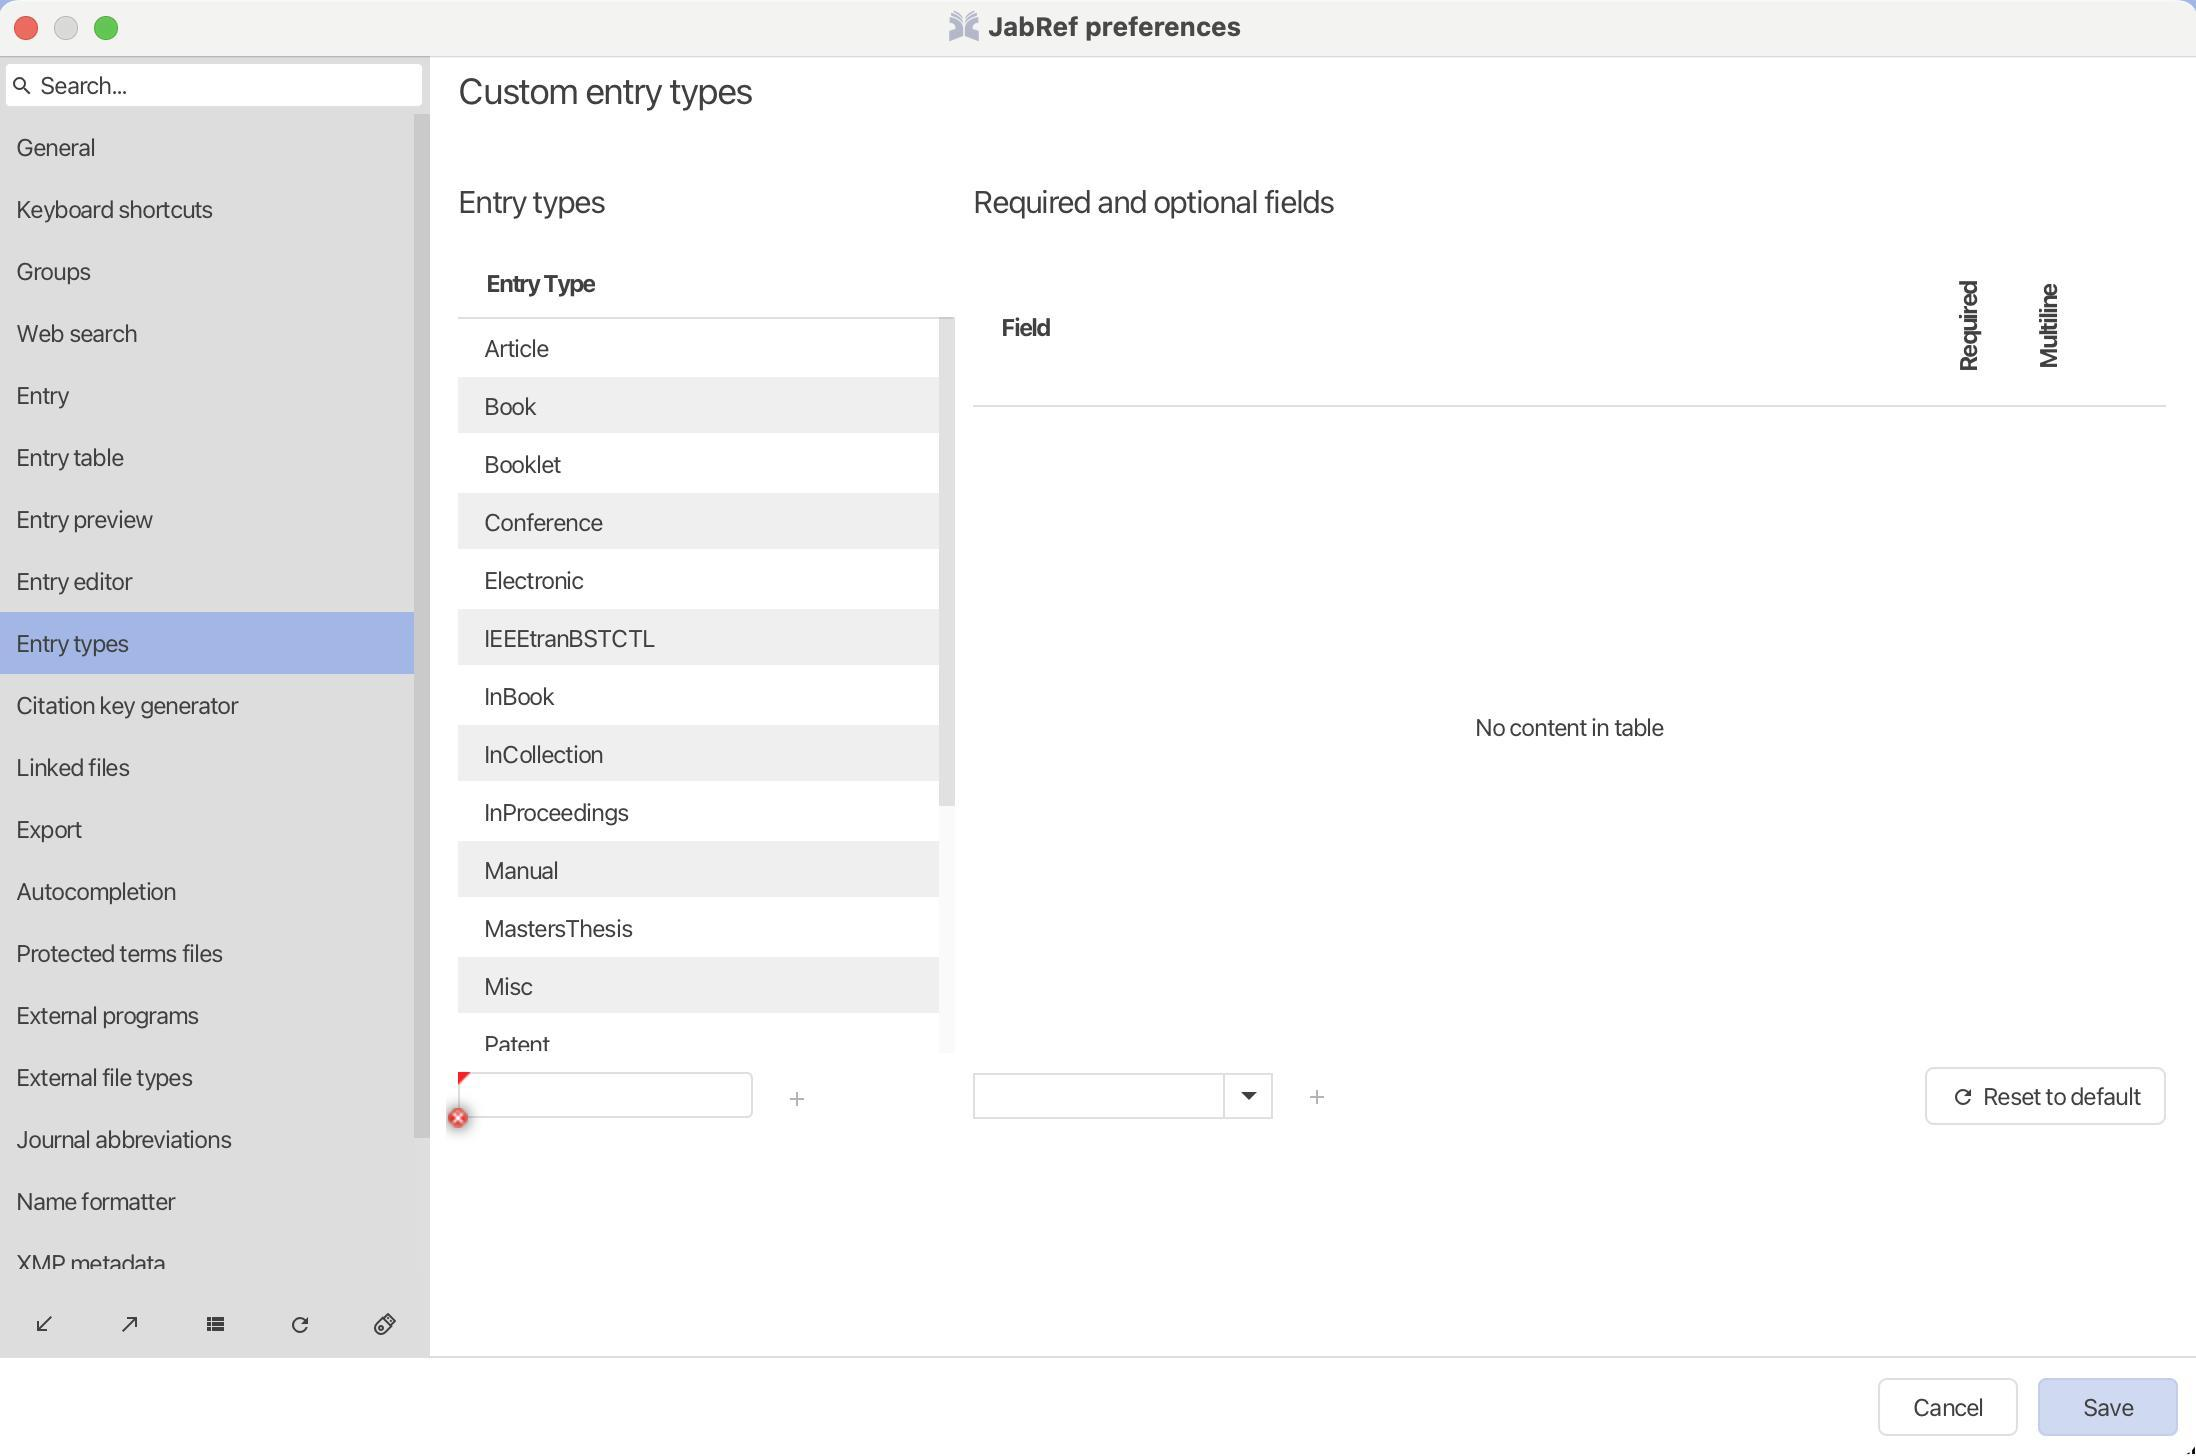
Accessibility tree:
{"name": "JabRef_preferences", "role": "AXWindow", "description": null, "role_description": "звичайне вікно", "value": null, "position": "314.00;193.00", "size": "1100;728", "children": [{"name": null, "role": "No role", "description": null, "role_description": "dialog", "value": null, "position": "0.00;28.00", "size": "1100;700", "children": [{"name": null, "role": "AXButton", "description": "Cancel", "role_description": "кнопка", "value": null, "position": "940.00;689.00", "size": "70;29", "children": []}, {"name": null, "role": "AXButton", "description": "Save", "role_description": "кнопка", "value": null, "position": "1020.00;689.00", "size": "70;29", "children": []}, {"name": null, "role": "AXTextField", "description": null, "role_description": "текстове поле", "value": "Search...", "position": "3.00;31.00", "size": "210;23", "children": [{"name": null, "role": "AXStaticText", "description": null, "role_description": "текст", "value": "Search...", "position": "21.00;35.00", "size": "43;15", "children": []}, {"name": null, "role": "AXStaticText", "description": null, "role_description": "текст", "value": "", "position": "21.00;35.00", "size": "0;15", "children": []}, {"name": null, "role": "AXStaticText", "description": null, "role_description": "текст", "value": null, "position": "6.00;35.50", "size": "12;14", "children": []}]}, {"name": null, "role": "AXTable", "description": null, "role_description": "list", "value": null, "position": "0.00;57.00", "size": "216;580", "children": [{"name": "General", "role": "AXRow", "description": null, "role_description": "рядок таблиці", "value": null, "position": "1.00;58.00", "size": "207;31", "children": [{"name": null, "role": "AXStaticText", "description": null, "role_description": "текст", "value": "General", "position": "9.00;66.00", "size": "39;15", "children": []}]}, {"name": "Keyboard_shortcuts", "role": "AXRow", "description": null, "role_description": "рядок таблиці", "value": null, "position": "1.00;89.00", "size": "207;31", "children": [{"name": null, "role": "AXStaticText", "description": null, "role_description": "текст", "value": "Keyboard shortcuts", "position": "9.00;97.00", "size": "98;15", "children": []}]}, {"name": "Groups", "role": "AXRow", "description": null, "role_description": "рядок таблиці", "value": null, "position": "1.00;120.00", "size": "207;31", "children": [{"name": null, "role": "AXStaticText", "description": null, "role_description": "текст", "value": "Groups", "position": "9.00;128.00", "size": "37;15", "children": []}]}, {"name": "Web_search", "role": "AXRow", "description": null, "role_description": "рядок таблиці", "value": null, "position": "1.00;151.00", "size": "207;31", "children": [{"name": null, "role": "AXStaticText", "description": null, "role_description": "текст", "value": "Web search", "position": "9.00;159.00", "size": "60;15", "children": []}]}, {"name": "Entry", "role": "AXRow", "description": null, "role_description": "рядок таблиці", "value": null, "position": "1.00;182.00", "size": "207;31", "children": [{"name": null, "role": "AXStaticText", "description": null, "role_description": "текст", "value": "Entry", "position": "9.00;190.00", "size": "26;15", "children": []}]}, {"name": "Entry_table", "role": "AXRow", "description": null, "role_description": "рядок таблиці", "value": null, "position": "1.00;213.00", "size": "207;31", "children": [{"name": null, "role": "AXStaticText", "description": null, "role_description": "текст", "value": "Entry table", "position": "9.00;221.00", "size": "53;15", "children": []}]}, {"name": "Entry_preview", "role": "AXRow", "description": null, "role_description": "рядок таблиці", "value": null, "position": "1.00;244.00", "size": "207;31", "children": [{"name": null, "role": "AXStaticText", "description": null, "role_description": "текст", "value": "Entry preview", "position": "9.00;252.00", "size": "68;15", "children": []}]}, {"name": "Entry_editor", "role": "AXRow", "description": null, "role_description": "рядок таблиці", "value": null, "position": "1.00;275.00", "size": "207;31", "children": [{"name": null, "role": "AXStaticText", "description": null, "role_description": "текст", "value": "Entry editor", "position": "9.00;283.00", "size": "58;15", "children": []}]}, {"name": "Entry_types", "role": "AXRow", "description": null, "role_description": "рядок таблиці", "value": null, "position": "1.00;306.00", "size": "207;31", "children": [{"name": null, "role": "AXStaticText", "description": null, "role_description": "текст", "value": "Entry types", "position": "9.00;314.00", "size": "56;15", "children": []}]}, {"name": "Citation_key_generator", "role": "AXRow", "description": null, "role_description": "рядок таблиці", "value": null, "position": "1.00;337.00", "size": "207;31", "children": [{"name": null, "role": "AXStaticText", "description": null, "role_description": "текст", "value": "Citation key generator", "position": "9.00;345.00", "size": "110;15", "children": []}]}, {"name": "Linked_files", "role": "AXRow", "description": null, "role_description": "рядок таблиці", "value": null, "position": "1.00;368.00", "size": "207;31", "children": [{"name": null, "role": "AXStaticText", "description": null, "role_description": "текст", "value": "Linked files", "position": "9.00;376.00", "size": "56;15", "children": []}]}, {"name": "Export", "role": "AXRow", "description": null, "role_description": "рядок таблиці", "value": null, "position": "1.00;399.00", "size": "207;31", "children": [{"name": null, "role": "AXStaticText", "description": null, "role_description": "текст", "value": "Export", "position": "9.00;407.00", "size": "33;15", "children": []}]}, {"name": "Autocompletion", "role": "AXRow", "description": null, "role_description": "рядок таблиці", "value": null, "position": "1.00;430.00", "size": "207;31", "children": [{"name": null, "role": "AXStaticText", "description": null, "role_description": "текст", "value": "Autocompletion", "position": "9.00;438.00", "size": "80;15", "children": []}]}, {"name": "Protected_terms_files", "role": "AXRow", "description": null, "role_description": "рядок таблиці", "value": null, "position": "1.00;461.00", "size": "207;31", "children": [{"name": null, "role": "AXStaticText", "description": null, "role_description": "текст", "value": "Protected terms files", "position": "9.00;469.00", "size": "103;15", "children": []}]}, {"name": "External_programs", "role": "AXRow", "description": null, "role_description": "рядок таблиці", "value": null, "position": "1.00;492.00", "size": "207;31", "children": [{"name": null, "role": "AXStaticText", "description": null, "role_description": "текст", "value": "External programs", "position": "9.00;500.00", "size": "91;15", "children": []}]}, {"name": "External_file_types", "role": "AXRow", "description": null, "role_description": "рядок таблиці", "value": null, "position": "1.00;523.00", "size": "207;31", "children": [{"name": null, "role": "AXStaticText", "description": null, "role_description": "текст", "value": "External file types", "position": "9.00;531.00", "size": "88;15", "children": []}]}, {"name": "Journal_abbreviations", "role": "AXRow", "description": null, "role_description": "рядок таблиці", "value": null, "position": "1.00;554.00", "size": "207;31", "children": [{"name": null, "role": "AXStaticText", "description": null, "role_description": "текст", "value": "Journal abbreviations", "position": "9.00;562.00", "size": "107;15", "children": []}]}, {"name": "Name_formatter", "role": "AXRow", "description": null, "role_description": "рядок таблиці", "value": null, "position": "1.00;585.00", "size": "207;31", "children": [{"name": null, "role": "AXStaticText", "description": null, "role_description": "текст", "value": "Name formatter", "position": "9.00;593.00", "size": "79;15", "children": []}]}, {"name": "XMP_metadata", "role": "AXRow", "description": null, "role_description": "рядок таблиці", "value": null, "position": "1.00;616.00", "size": "207;31", "children": [{"name": null, "role": "AXStaticText", "description": null, "role_description": "текст", "value": "XMP metadata", "position": "9.00;624.00", "size": "75;15", "children": []}]}, {"name": null, "role": "AXScrollBar", "description": null, "role_description": "смуга прокручування", "value": 0.0, "position": "208.00;57.00", "size": "8;580", "children": [{"name": null, "role": "AXButton", "description": null, "role_description": "кнопка", "value": null, "position": "208.00;635.50", "size": "8;1", "children": []}, {"name": null, "role": "AXButton", "description": null, "role_description": "кнопка", "value": null, "position": "208.00;57.00", "size": "8;1", "children": []}, {"name": null, "role": "AXValueIndicator", "description": null, "role_description": "індикатор значення", "value": 0.0, "position": "208.00;57.00", "size": "8;512", "children": []}]}]}, {"name": null, "role": "AXButton", "description": null, "role_description": "кнопка", "value": null, "position": "3.00;648.50", "size": "40;26", "children": []}, {"name": null, "role": "AXButton", "description": null, "role_description": "кнопка", "value": null, "position": "46.00;648.50", "size": "40;26", "children": []}, {"name": null, "role": "AXButton", "description": null, "role_description": "кнопка", "value": null, "position": "88.50;648.50", "size": "40;26", "children": []}, {"name": null, "role": "AXButton", "description": null, "role_description": "кнопка", "value": null, "position": "131.00;648.50", "size": "40;26", "children": []}, {"name": null, "role": "AXCheckBox", "description": null, "role_description": "галочка", "value": 0, "position": "173.50;648.50", "size": "40;26", "children": []}, {"name": null, "role": "AXScrollArea", "description": null, "role_description": "область прокручування", "value": null, "position": "224.00;28.00", "size": "876;650", "children": [{"name": null, "role": "AXStaticText", "description": null, "role_description": "текст", "value": "Custom entry types", "position": "230.00;34.00", "size": "148;32", "children": []}, {"name": null, "role": "AXStaticText", "description": null, "role_description": "текст", "value": "Entry types", "position": "230.00;76.00", "size": "74;38", "children": []}, {"name": null, "role": "AXTable", "description": null, "role_description": "таблиця", "value": null, "position": "230.00;123.50", "size": "248;404", "children": [{"name": "Entry_Type", "role": "AXColumn", "description": null, "role_description": "стовпчик", "value": null, "position": "230.00;123.50", "size": "200;36", "children": [{"name": null, "role": "AXStaticText", "description": null, "role_description": "текст", "value": "Entry Type", "position": "232.00;123.50", "size": "196;36", "children": []}]}, {"name": "", "role": "AXColumn", "description": null, "role_description": "стовпчик", "value": null, "position": "430.00;123.50", "size": "40;36", "children": [{"name": null, "role": "AXStaticText", "description": null, "role_description": "текст", "value": null, "position": "432.00;123.50", "size": "36;36", "children": []}]}, {"name": null, "role": "AXRow", "description": null, "role_description": "рядок таблиці", "value": null, "position": "230.00;159.50", "size": "240;29", "children": [{"name": "Article", "role": "AXCell", "description": null, "role_description": "комірка", "value": null, "position": "230.00;159.50", "size": "200;29", "children": [{"name": null, "role": "AXStaticText", "description": null, "role_description": "текст", "value": "Article", "position": "243.00;166.50", "size": "32;15", "children": []}]}, {"name": null, "role": "AXCell", "description": null, "role_description": "комірка", "value": null, "position": "430.00;159.50", "size": "40;29", "children": [{"name": null, "role": "AXStaticText", "description": null, "role_description": "текст", "value": "", "position": "443.00;166.50", "size": "0;0", "children": []}]}]}, {"name": null, "role": "AXRow", "description": null, "role_description": "рядок таблиці", "value": null, "position": "230.00;188.50", "size": "240;29", "children": [{"name": "Book", "role": "AXCell", "description": null, "role_description": "комірка", "value": null, "position": "230.00;188.50", "size": "200;29", "children": [{"name": null, "role": "AXStaticText", "description": null, "role_description": "текст", "value": "Book", "position": "243.00;195.50", "size": "26;15", "children": []}]}, {"name": null, "role": "AXCell", "description": null, "role_description": "комірка", "value": null, "position": "430.00;188.50", "size": "40;29", "children": [{"name": null, "role": "AXStaticText", "description": null, "role_description": "текст", "value": "", "position": "443.00;195.50", "size": "0;0", "children": []}]}]}, {"name": null, "role": "AXRow", "description": null, "role_description": "рядок таблиці", "value": null, "position": "230.00;217.50", "size": "240;29", "children": [{"name": "Booklet", "role": "AXCell", "description": null, "role_description": "комірка", "value": null, "position": "230.00;217.50", "size": "200;29", "children": [{"name": null, "role": "AXStaticText", "description": null, "role_description": "текст", "value": "Booklet", "position": "243.00;224.50", "size": "38;15", "children": []}]}, {"name": null, "role": "AXCell", "description": null, "role_description": "комірка", "value": null, "position": "430.00;217.50", "size": "40;29", "children": [{"name": null, "role": "AXStaticText", "description": null, "role_description": "текст", "value": "", "position": "443.00;224.50", "size": "0;0", "children": []}]}]}, {"name": null, "role": "AXRow", "description": null, "role_description": "рядок таблиці", "value": null, "position": "230.00;246.50", "size": "240;29", "children": [{"name": "Conference", "role": "AXCell", "description": null, "role_description": "комірка", "value": null, "position": "230.00;246.50", "size": "200;29", "children": [{"name": null, "role": "AXStaticText", "description": null, "role_description": "текст", "value": "Conference", "position": "243.00;253.50", "size": "59;15", "children": []}]}, {"name": null, "role": "AXCell", "description": null, "role_description": "комірка", "value": null, "position": "430.00;246.50", "size": "40;29", "children": [{"name": null, "role": "AXStaticText", "description": null, "role_description": "текст", "value": "", "position": "443.00;253.50", "size": "0;0", "children": []}]}]}, {"name": null, "role": "AXRow", "description": null, "role_description": "рядок таблиці", "value": null, "position": "230.00;275.50", "size": "240;29", "children": [{"name": "Electronic", "role": "AXCell", "description": null, "role_description": "комірка", "value": null, "position": "230.00;275.50", "size": "200;29", "children": [{"name": null, "role": "AXStaticText", "description": null, "role_description": "текст", "value": "Electronic", "position": "243.00;282.50", "size": "50;15", "children": []}]}, {"name": null, "role": "AXCell", "description": null, "role_description": "комірка", "value": null, "position": "430.00;275.50", "size": "40;29", "children": [{"name": null, "role": "AXStaticText", "description": null, "role_description": "текст", "value": "", "position": "443.00;282.50", "size": "0;0", "children": []}]}]}, {"name": null, "role": "AXRow", "description": null, "role_description": "рядок таблиці", "value": null, "position": "230.00;304.50", "size": "240;29", "children": [{"name": "IEEEtranBSTCTL", "role": "AXCell", "description": null, "role_description": "комірка", "value": null, "position": "230.00;304.50", "size": "200;29", "children": [{"name": null, "role": "AXStaticText", "description": null, "role_description": "текст", "value": "IEEEtranBSTCTL", "position": "243.00;311.50", "size": "85;15", "children": []}]}, {"name": null, "role": "AXCell", "description": null, "role_description": "комірка", "value": null, "position": "430.00;304.50", "size": "40;29", "children": [{"name": null, "role": "AXStaticText", "description": null, "role_description": "текст", "value": "", "position": "443.00;311.50", "size": "0;0", "children": []}]}]}, {"name": null, "role": "AXRow", "description": null, "role_description": "рядок таблиці", "value": null, "position": "230.00;333.50", "size": "240;29", "children": [{"name": "InBook", "role": "AXCell", "description": null, "role_description": "комірка", "value": null, "position": "230.00;333.50", "size": "200;29", "children": [{"name": null, "role": "AXStaticText", "description": null, "role_description": "текст", "value": "InBook", "position": "243.00;340.50", "size": "35;15", "children": []}]}, {"name": null, "role": "AXCell", "description": null, "role_description": "комірка", "value": null, "position": "430.00;333.50", "size": "40;29", "children": [{"name": null, "role": "AXStaticText", "description": null, "role_description": "текст", "value": "", "position": "443.00;340.50", "size": "0;0", "children": []}]}]}, {"name": null, "role": "AXRow", "description": null, "role_description": "рядок таблиці", "value": null, "position": "230.00;362.50", "size": "240;29", "children": [{"name": "InCollection", "role": "AXCell", "description": null, "role_description": "комірка", "value": null, "position": "230.00;362.50", "size": "200;29", "children": [{"name": null, "role": "AXStaticText", "description": null, "role_description": "текст", "value": "InCollection", "position": "243.00;369.50", "size": "59;15", "children": []}]}, {"name": null, "role": "AXCell", "description": null, "role_description": "комірка", "value": null, "position": "430.00;362.50", "size": "40;29", "children": [{"name": null, "role": "AXStaticText", "description": null, "role_description": "текст", "value": "", "position": "443.00;369.50", "size": "0;0", "children": []}]}]}, {"name": null, "role": "AXRow", "description": null, "role_description": "рядок таблиці", "value": null, "position": "230.00;391.50", "size": "240;29", "children": [{"name": "InProceedings", "role": "AXCell", "description": null, "role_description": "комірка", "value": null, "position": "230.00;391.50", "size": "200;29", "children": [{"name": null, "role": "AXStaticText", "description": null, "role_description": "текст", "value": "InProceedings", "position": "243.00;398.50", "size": "72;15", "children": []}]}, {"name": null, "role": "AXCell", "description": null, "role_description": "комірка", "value": null, "position": "430.00;391.50", "size": "40;29", "children": [{"name": null, "role": "AXStaticText", "description": null, "role_description": "текст", "value": "", "position": "443.00;398.50", "size": "0;0", "children": []}]}]}, {"name": null, "role": "AXRow", "description": null, "role_description": "рядок таблиці", "value": null, "position": "230.00;420.50", "size": "240;29", "children": [{"name": "Manual", "role": "AXCell", "description": null, "role_description": "комірка", "value": null, "position": "230.00;420.50", "size": "200;29", "children": [{"name": null, "role": "AXStaticText", "description": null, "role_description": "текст", "value": "Manual", "position": "243.00;427.50", "size": "37;15", "children": []}]}, {"name": null, "role": "AXCell", "description": null, "role_description": "комірка", "value": null, "position": "430.00;420.50", "size": "40;29", "children": [{"name": null, "role": "AXStaticText", "description": null, "role_description": "текст", "value": "", "position": "443.00;427.50", "size": "0;0", "children": []}]}]}, {"name": null, "role": "AXRow", "description": null, "role_description": "рядок таблиці", "value": null, "position": "230.00;449.50", "size": "240;29", "children": [{"name": "MastersThesis", "role": "AXCell", "description": null, "role_description": "комірка", "value": null, "position": "230.00;449.50", "size": "200;29", "children": [{"name": null, "role": "AXStaticText", "description": null, "role_description": "текст", "value": "MastersThesis", "position": "243.00;456.50", "size": "74;15", "children": []}]}, {"name": null, "role": "AXCell", "description": null, "role_description": "комірка", "value": null, "position": "430.00;449.50", "size": "40;29", "children": [{"name": null, "role": "AXStaticText", "description": null, "role_description": "текст", "value": "", "position": "443.00;456.50", "size": "0;0", "children": []}]}]}, {"name": null, "role": "AXRow", "description": null, "role_description": "рядок таблиці", "value": null, "position": "230.00;478.50", "size": "240;29", "children": [{"name": "Misc", "role": "AXCell", "description": null, "role_description": "комірка", "value": null, "position": "230.00;478.50", "size": "200;29", "children": [{"name": null, "role": "AXStaticText", "description": null, "role_description": "текст", "value": "Misc", "position": "243.00;485.50", "size": "24;15", "children": []}]}, {"name": null, "role": "AXCell", "description": null, "role_description": "комірка", "value": null, "position": "430.00;478.50", "size": "40;29", "children": [{"name": null, "role": "AXStaticText", "description": null, "role_description": "текст", "value": "", "position": "443.00;485.50", "size": "0;0", "children": []}]}]}, {"name": null, "role": "AXRow", "description": null, "role_description": "рядок таблиці", "value": null, "position": "230.00;507.50", "size": "240;29", "children": [{"name": "Patent", "role": "AXCell", "description": null, "role_description": "комірка", "value": null, "position": "230.00;507.50", "size": "200;29", "children": [{"name": null, "role": "AXStaticText", "description": null, "role_description": "текст", "value": "Patent", "position": "243.00;514.50", "size": "33;15", "children": []}]}, {"name": null, "role": "AXCell", "description": null, "role_description": "комірка", "value": null, "position": "430.00;507.50", "size": "40;29", "children": [{"name": null, "role": "AXStaticText", "description": null, "role_description": "текст", "value": "", "position": "443.00;514.50", "size": "0;0", "children": []}]}]}, {"name": null, "role": "AXScrollBar", "description": null, "role_description": "смуга прокручування", "value": 0.0, "position": "470.50;158.50", "size": "8;369", "children": [{"name": null, "role": "AXButton", "description": null, "role_description": "кнопка", "value": null, "position": "470.50;526.50", "size": "8;1", "children": []}, {"name": null, "role": "AXButton", "description": null, "role_description": "кнопка", "value": null, "position": "470.50;158.50", "size": "8;1", "children": []}, {"name": null, "role": "AXValueIndicator", "description": null, "role_description": "індикатор значення", "value": 0.0, "position": "470.50;158.50", "size": "8;244", "children": []}]}]}, {"name": null, "role": "AXTextField", "description": null, "role_description": "текстове поле", "value": "", "position": "216.00;536.00", "size": "162;37", "children": [{"name": null, "role": "AXStaticText", "description": null, "role_description": "текст", "value": null, "position": "216.00;545.00", "size": "28;28", "children": [{"name": null, "role": "AXImage", "description": null, "role_description": "зображення", "value": null, "position": "216.00;545.00", "size": "28;28", "children": []}]}, {"name": null, "role": "AXImage", "description": null, "role_description": "зображення", "value": null, "position": "230.00;536.00", "size": "10;10", "children": []}, {"name": null, "role": "AXStaticText", "description": null, "role_description": "текст", "value": "", "position": "237.00;540.00", "size": "0;15", "children": []}]}, {"name": null, "role": "AXButton", "description": null, "role_description": "кнопка", "value": null, "position": "387.50;536.00", "size": "24;26", "children": []}, {"name": null, "role": "AXStaticText", "description": null, "role_description": "текст", "value": "Required and optional fields", "position": "487.50;76.00", "size": "180;38", "children": []}, {"name": null, "role": "AXTable", "description": null, "role_description": "таблиця", "value": null, "position": "487.50;123.50", "size": "596;400", "children": [{"name": "Field", "role": "AXColumn", "description": null, "role_description": "стовпчик", "value": null, "position": "487.50;123.50", "size": "476;80", "children": [{"name": null, "role": "AXStaticText", "description": null, "role_description": "текст", "value": "Field", "position": "489.50;123.50", "size": "472;80", "children": []}]}, {"name": "", "role": "AXColumn", "description": null, "role_description": "стовпчик", "value": null, "position": "963.50;123.50", "size": "40;80", "children": [{"name": null, "role": "AXStaticText", "description": null, "role_description": "текст", "value": null, "position": "965.50;123.50", "size": "36;80", "children": [{"name": null, "role": "AXStaticText", "description": null, "role_description": "текст", "value": "Required", "position": "977.50;123.50", "size": "15;80", "children": []}]}]}, {"name": "", "role": "AXColumn", "description": null, "role_description": "стовпчик", "value": null, "position": "1003.50;123.50", "size": "40;80", "children": [{"name": null, "role": "AXStaticText", "description": null, "role_description": "текст", "value": null, "position": "1005.50;123.50", "size": "36;80", "children": [{"name": null, "role": "AXStaticText", "description": null, "role_description": "текст", "value": "Multiline", "position": "1017.50;123.50", "size": "15;80", "children": []}]}]}, {"name": "", "role": "AXColumn", "description": null, "role_description": "стовпчик", "value": null, "position": "1043.50;123.50", "size": "40;80", "children": [{"name": null, "role": "AXStaticText", "description": null, "role_description": "текст", "value": null, "position": "1045.50;123.50", "size": "36;80", "children": []}]}, {"name": null, "role": "AXStaticText", "description": null, "role_description": "текст", "value": "No content in table", "position": "738.50;356.00", "size": "94;15", "children": []}]}, {"name": null, "role": "AXComboBox", "description": null, "role_description": "контейнер вибору", "value": "", "position": "487.50;536.50", "size": "150;23", "children": [{"name": null, "role": "AXTextField", "description": null, "role_description": "текстове поле", "value": null, "position": "487.50;536.50", "size": "126;23", "children": [{"name": null, "role": "AXStaticText", "description": null, "role_description": "текст", "value": "", "position": "494.50;540.50", "size": "0;15", "children": []}]}, {"name": null, "role": "AXTable", "description": null, "role_description": "list", "value": null, "position": "487.50;536.50", "size": "1;1", "children": []}]}, {"name": null, "role": "AXButton", "description": null, "role_description": "кнопка", "value": null, "position": "647.50;535.00", "size": "24;26", "children": []}, {"name": null, "role": "AXButton", "description": "Reset to default", "role_description": "кнопка", "value": null, "position": "963.50;533.50", "size": "120;29", "children": []}]}]}, {"name": null, "role": "AXButton", "description": null, "role_description": "кнопка закривання", "value": null, "position": "7.00;6.00", "size": "14;16", "children": []}, {"name": null, "role": "AXButton", "description": null, "role_description": "кнопка оптимізації", "value": null, "position": "47.00;6.00", "size": "14;16", "children": [{"name": null, "role": "AXGroup", "description": null, "role_description": "група", "value": null, "position": "47.00;6.00", "size": "14;16", "children": [{"name": null, "role": "AXGroup", "description": null, "role_description": "group", "value": null, "position": "47.00;6.00", "size": "14;16", "children": []}]}]}, {"name": null, "role": "AXButton", "description": null, "role_description": "кнопка згортання", "value": null, "position": "27.00;6.00", "size": "14;16", "children": []}, {"name": "JabRef_preferences", "role": "AXImage", "description": null, "role_description": "зображення", "value": null, "position": "475.00;5.00", "size": "16;16", "children": []}, {"name": null, "role": "AXStaticText", "description": null, "role_description": "текст", "value": "JabRef preferences", "position": "493.00;5.00", "size": "131;16", "children": []}]}